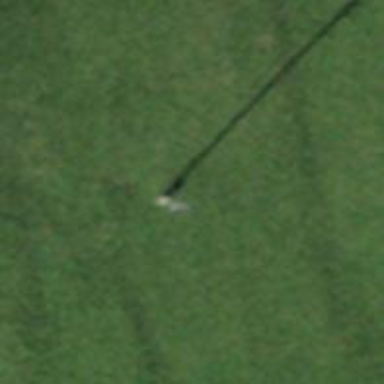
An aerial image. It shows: Minor power line.